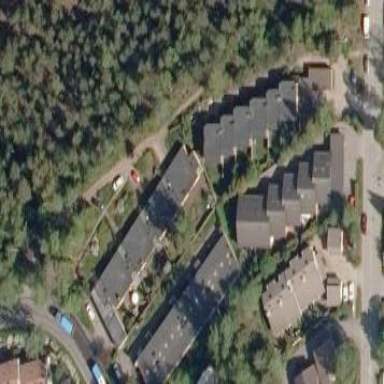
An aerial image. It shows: Residential terrace building.